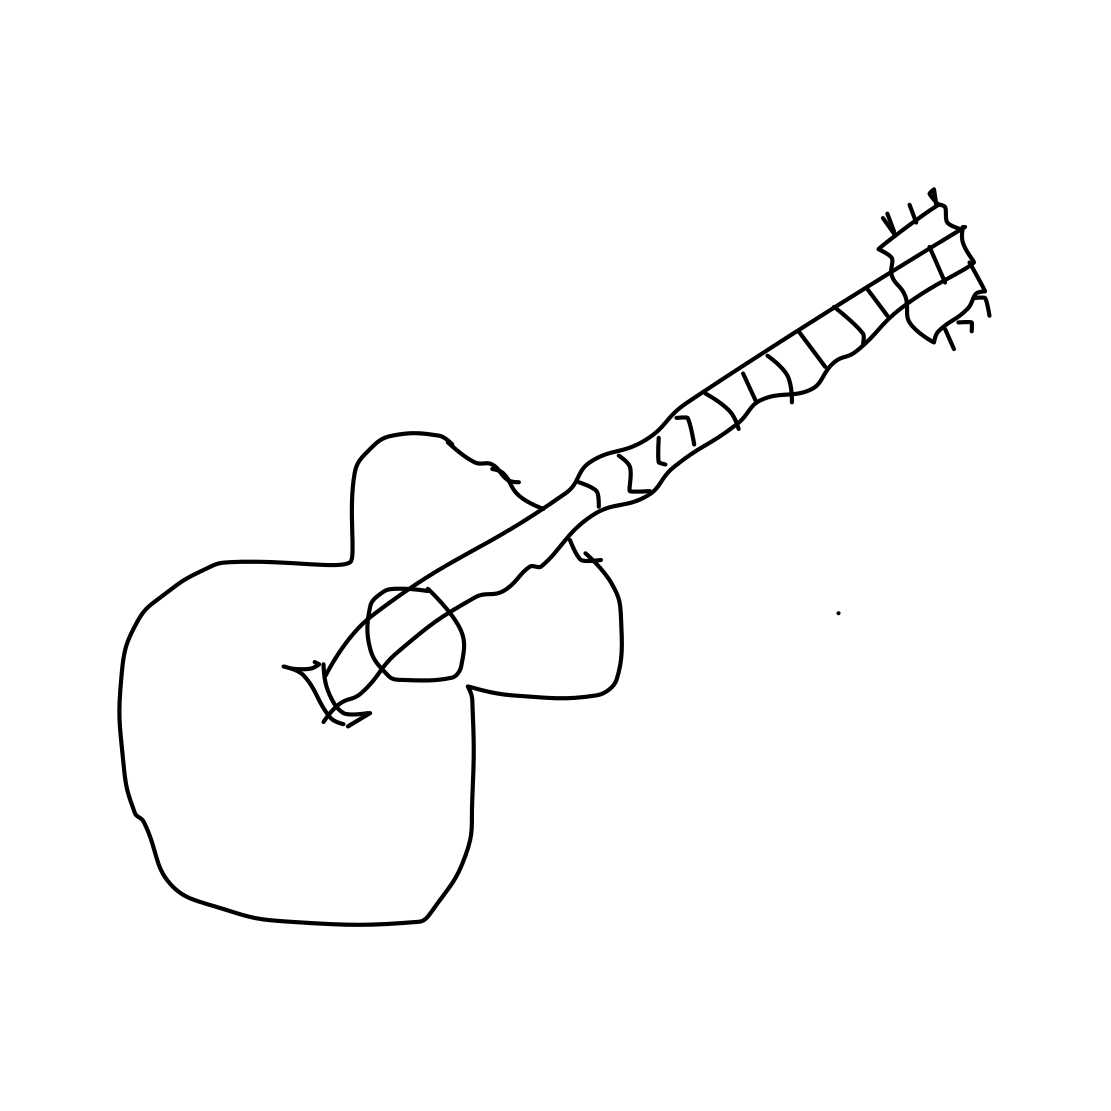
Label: guitar